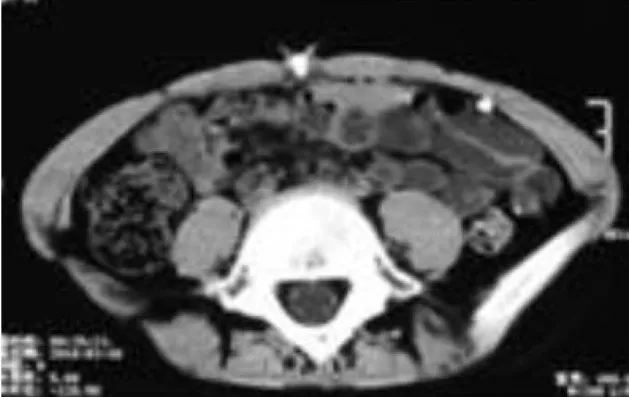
Abdominal CT revealing that the effusion disappeared.
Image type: radiology (ct)